Question: I have multiple 'ObservableCollection<T>'s that are bound to a 'TreeView' using a 'HierarchicalDataTemplate' similar to the implementation found in <URL>.
My problem is one (or more) of the elements in the collections can be null on occasion but they are still displayed in the TreeView as a blank line, such as in this example:

Other than removing them from the collection, is there a method to hiding these elements so they will not appear in the User Interface until they are changed to a non-null value?
If the structure of the XAML is relavant, this is roughly what I am doing:
'''
<TreeView.Resources>
<HierarchicalDataTemplate DataType="{x:Type local:FolderNode}"
ItemsSource="{Binding Items}">
<TextBlock Text="{Binding Path=DisplayName}" />
</HierarchicalDataTemplate>
<HierarchicalDataTemplate DataType="{x:Type local:ParentItem}">
<HierarchicalDataTemplate.ItemsSource>
<MultiBinding>
<MultiBinding.Converter>
<local:MultiCollectionConverter />
</MultiBinding.Converter>
<Binding Path="Children1" />
<Binding Path="Children2" />
</MultiBinding>
</HierarchicalDataTemplate.ItemsSource>
<TextBlock Text="{Binding Path=DisplayName}" />
</HierarchicalDataTemplate>
<HierarchicalDataTemplate DataType="{x:Type local:ChildItemWithChildCollection}"
ItemsSource="{Binding}">
<TextBlock Text="{Binding Path=DisplayName}" />
</HierarchicalDataTemplate>
<HierarchicalDataTemplate DataType="{x:Type local:ChildItemWithChild}"
ItemsSource="{Binding Path=GrandChildren}">
<TextBlock Text="{Binding Path=DisplayName}" FontWeight="Bold" />
</HierarchicalDataTemplate>
<DataTemplate DataType="{x:Type local:GrandChildItem}">
<TextBlock x:Name="Item" Text="{Binding Path=DisplayName}" />
</DataTemplate>
<DataTemplate DataType="{x:Type local:ChildItemWithoutChildCollection}">
<TextBlock Text="{Binding Path=DisplayName}" />
</DataTemplate>
</TreeView.Resources>
'''
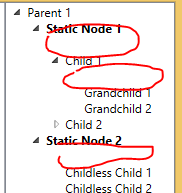
Answer: If it's whole collection item that is null you can collapse 'TreeViewItem' when 'DataContext' is null
'''
<TreeView>
<TreeView.ItemContainerStyle>
<Style TargetType="{x:Type TreeViewItem}">
<Style.Triggers>
<DataTrigger Binding="{Binding}" Value="{x:Null}">
<Setter Property="Visibility" Value="Collapsed"/>
</DataTrigger>
</Style.Triggers>
</Style>
</TreeView.ItemContainerStyle>
</TreeView>
'''